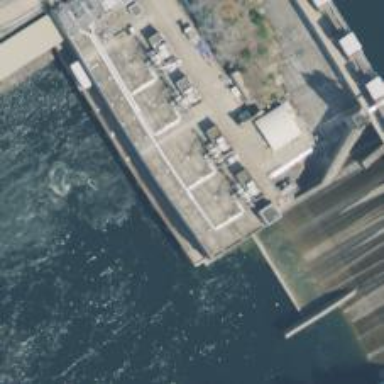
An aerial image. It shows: Generator is pictured.